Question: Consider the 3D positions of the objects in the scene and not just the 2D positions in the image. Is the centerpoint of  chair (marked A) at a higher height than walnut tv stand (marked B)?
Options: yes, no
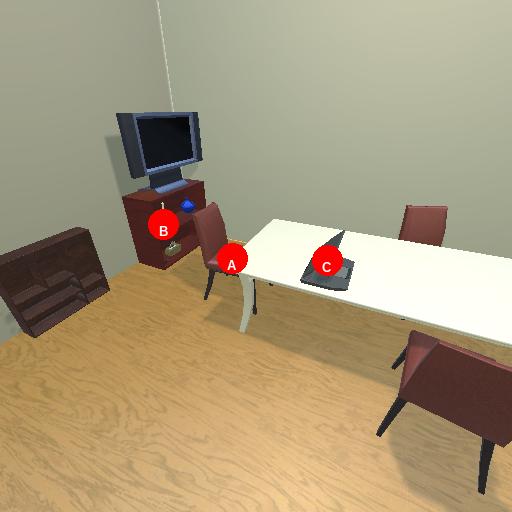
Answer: yes